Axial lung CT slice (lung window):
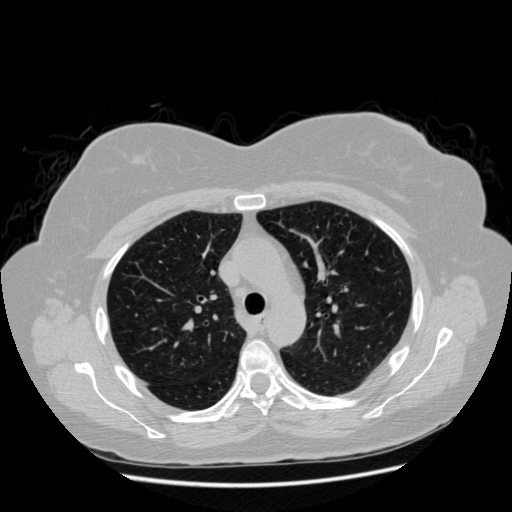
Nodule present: no